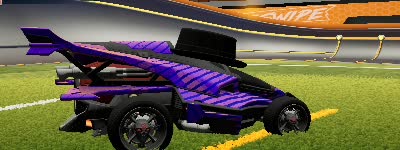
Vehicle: aftershock